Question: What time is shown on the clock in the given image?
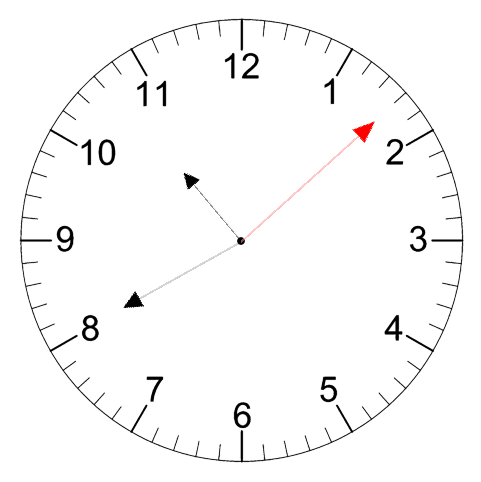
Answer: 10:40:08